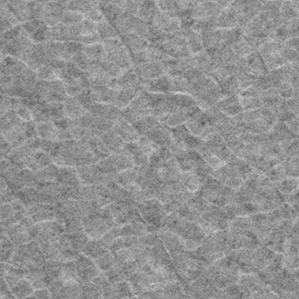
Label: frost